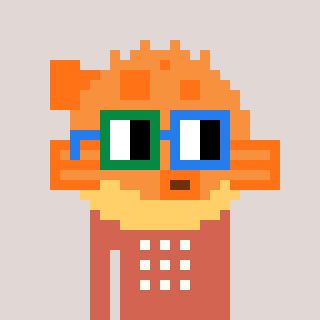
a pixel art character with square green and blue glasses, a pufferfish-shaped head and a peachy-colored body on a warm background